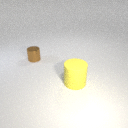
large yellow rubber cylinder in front of small brown metal cylinder